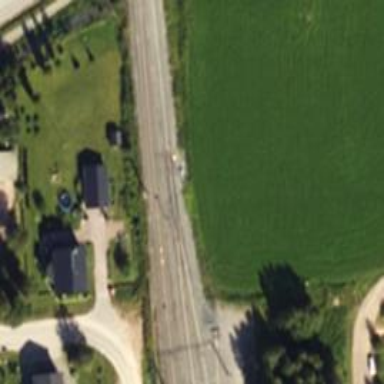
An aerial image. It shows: Siding railway line with electrified contact line for the trains.